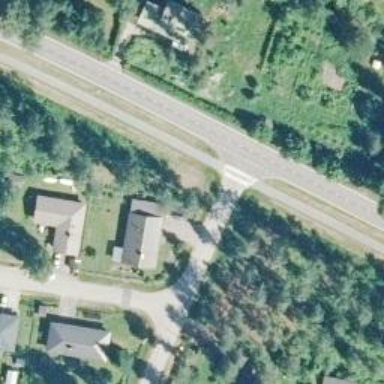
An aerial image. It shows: Uncontrolled crossing on the road.